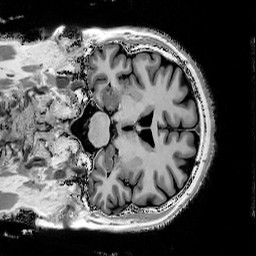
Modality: T1w
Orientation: coronal
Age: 53
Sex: male
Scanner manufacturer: siemens
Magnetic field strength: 3 T
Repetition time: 5 s
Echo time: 0.00298 s